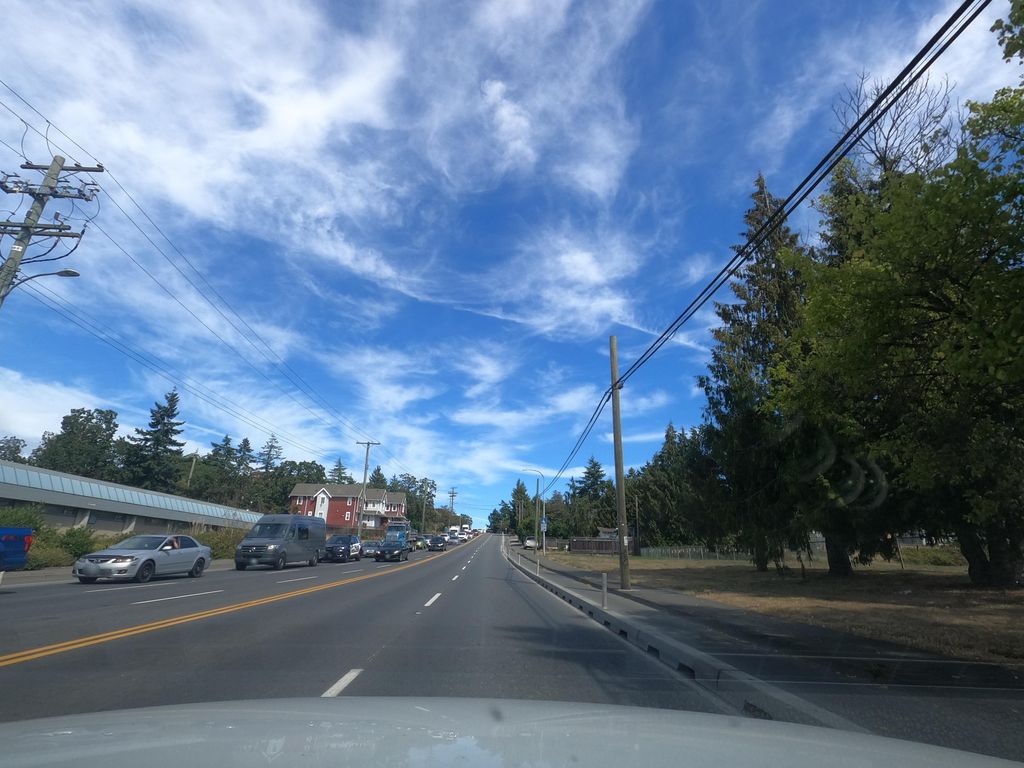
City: victoria